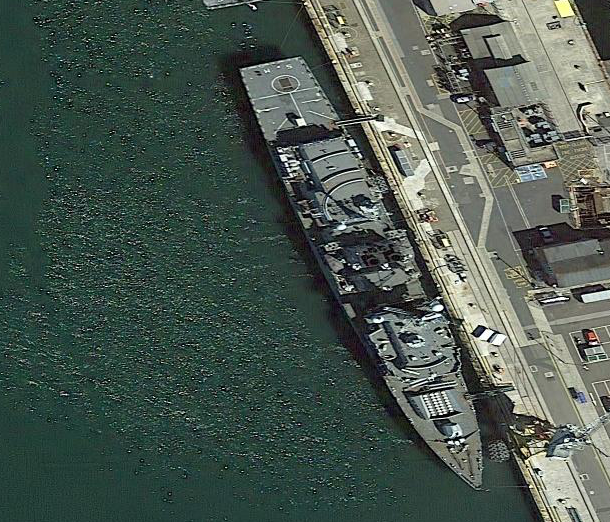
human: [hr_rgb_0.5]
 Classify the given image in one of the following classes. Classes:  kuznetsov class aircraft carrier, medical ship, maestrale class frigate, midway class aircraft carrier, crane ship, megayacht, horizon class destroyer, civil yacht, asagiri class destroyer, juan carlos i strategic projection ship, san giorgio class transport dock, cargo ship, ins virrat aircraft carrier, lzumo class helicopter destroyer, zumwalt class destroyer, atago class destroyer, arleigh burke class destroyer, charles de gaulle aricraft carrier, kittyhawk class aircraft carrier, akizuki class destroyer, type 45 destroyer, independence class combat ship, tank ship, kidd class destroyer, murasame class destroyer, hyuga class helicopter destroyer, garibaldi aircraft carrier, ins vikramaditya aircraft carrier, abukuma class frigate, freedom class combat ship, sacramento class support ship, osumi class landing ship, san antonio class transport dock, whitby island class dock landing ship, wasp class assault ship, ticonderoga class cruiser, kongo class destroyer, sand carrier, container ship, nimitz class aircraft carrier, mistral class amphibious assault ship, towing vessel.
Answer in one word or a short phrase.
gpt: Type 45 destroyer